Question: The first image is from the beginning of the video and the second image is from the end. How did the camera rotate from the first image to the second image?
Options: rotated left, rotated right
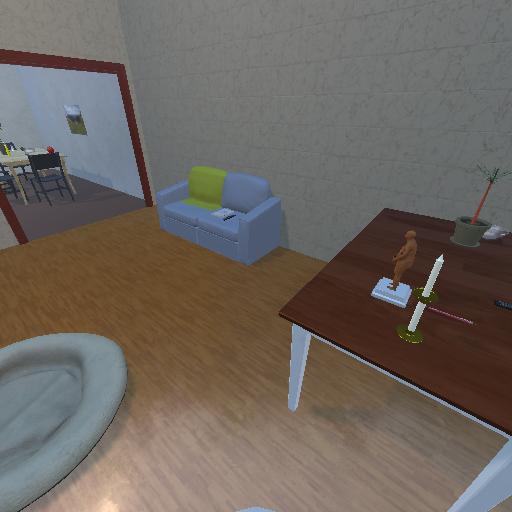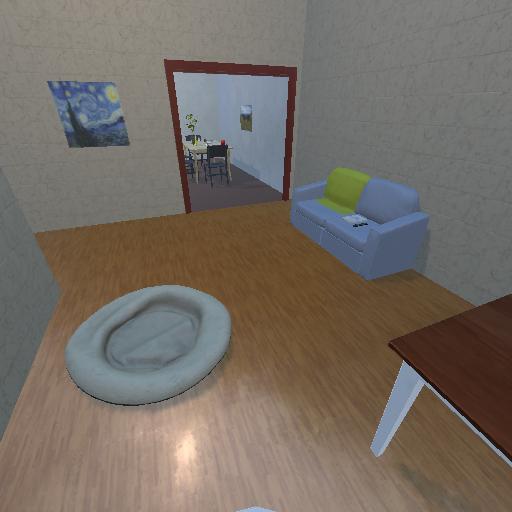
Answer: rotated left